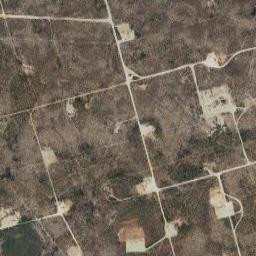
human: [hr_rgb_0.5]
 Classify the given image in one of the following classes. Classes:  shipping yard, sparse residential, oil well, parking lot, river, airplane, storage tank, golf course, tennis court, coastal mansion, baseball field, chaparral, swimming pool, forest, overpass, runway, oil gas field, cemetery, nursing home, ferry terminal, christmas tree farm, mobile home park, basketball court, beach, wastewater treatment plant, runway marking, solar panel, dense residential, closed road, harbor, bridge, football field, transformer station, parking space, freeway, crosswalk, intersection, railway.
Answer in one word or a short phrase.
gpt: oil gas field